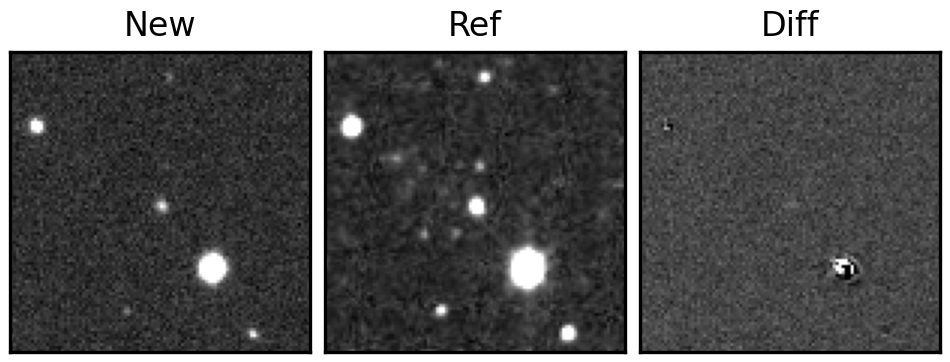
Label: real